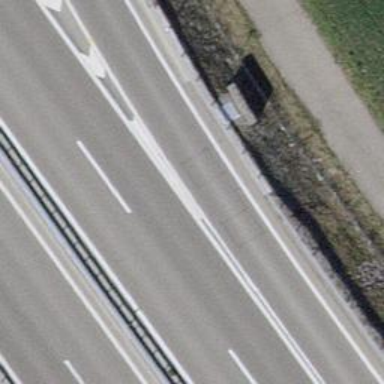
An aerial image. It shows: Trunk link road with asphalt surface.